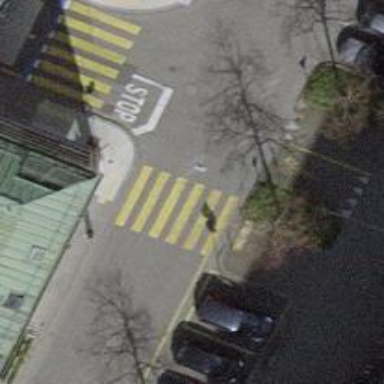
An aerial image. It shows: Uncontrolled zebra crossing on the road.